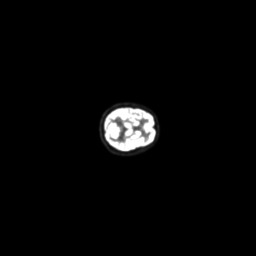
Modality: PET
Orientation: axial
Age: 32
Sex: female
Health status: ill